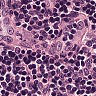
Metastatic tissue present: no